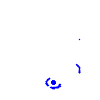
Particle: pion